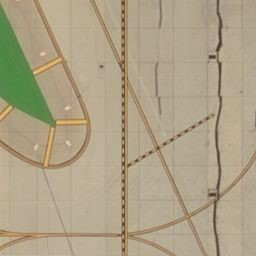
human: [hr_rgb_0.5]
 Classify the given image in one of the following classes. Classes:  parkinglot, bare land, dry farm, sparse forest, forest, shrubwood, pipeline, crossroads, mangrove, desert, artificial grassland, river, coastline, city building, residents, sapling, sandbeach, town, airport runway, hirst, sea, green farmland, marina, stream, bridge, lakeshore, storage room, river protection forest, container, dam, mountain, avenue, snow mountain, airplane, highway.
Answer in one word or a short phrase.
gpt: airport runway